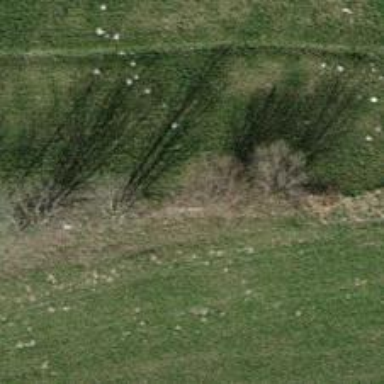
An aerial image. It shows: Mixed leaf type tree row.